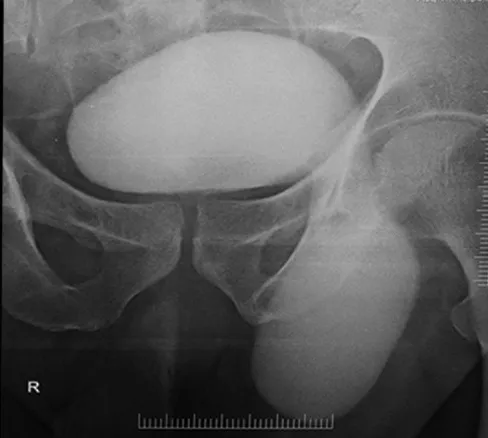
Voiding cystourethrography showing dog ear herniation of bladder.
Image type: radiology (x_ray)